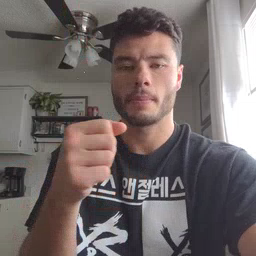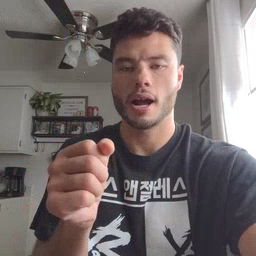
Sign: make